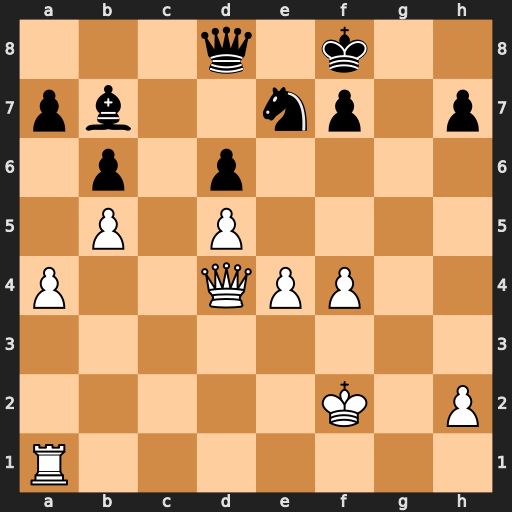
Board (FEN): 3q1k2/pb2np1p/1p1p4/1P1P4/P2QPP2/8/5K1P/R7
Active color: w
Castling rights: -
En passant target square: -
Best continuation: Qh8+ Ng8 Rg1 Qh4+ Ke3